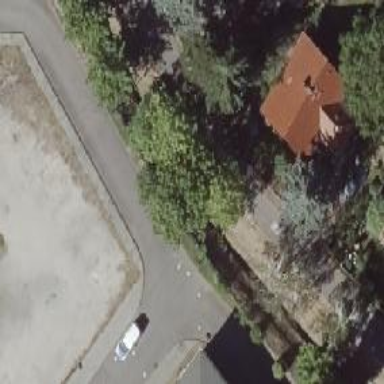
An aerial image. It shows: Residential road with compacted grade2 tracktype.